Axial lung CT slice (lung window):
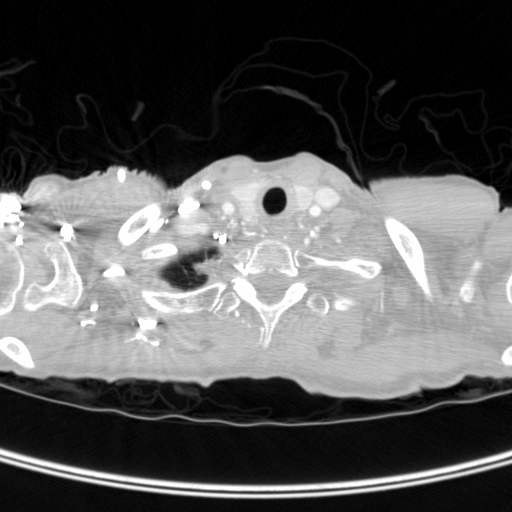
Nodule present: no